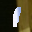
Label: 1